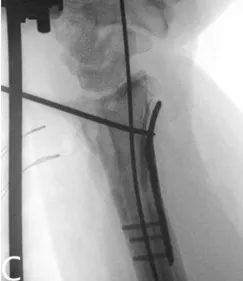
Intra-operative images of distal radius. C: Note the restoration of the joint surface and the correction of the dorsal tilt deformity.
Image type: radiology (x_ray)